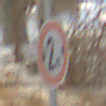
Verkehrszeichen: TatsaechlicheBreite2
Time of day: MorningAfternoon
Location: Roofed (Suburban)
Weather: PartlyCloudy
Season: Winter
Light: Natural